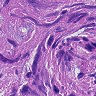
Metastatic tissue present: yes